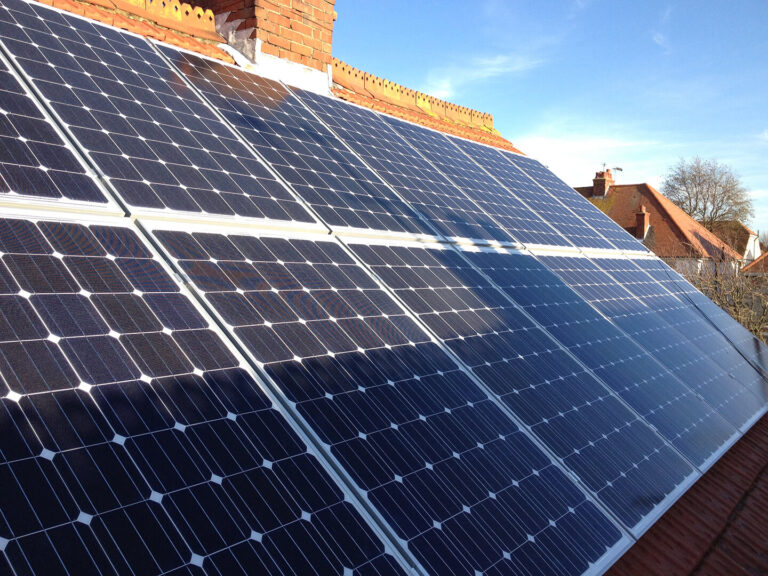
Label: Clean